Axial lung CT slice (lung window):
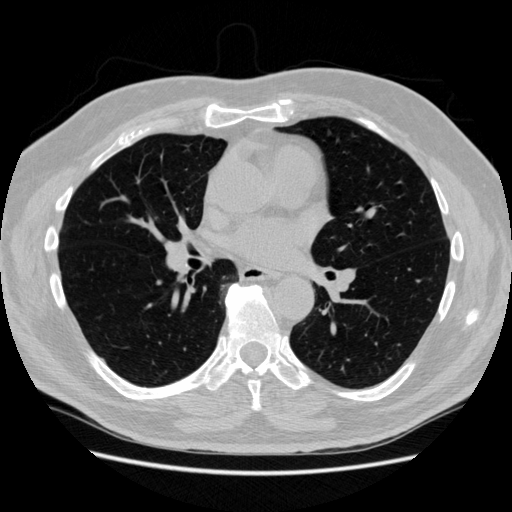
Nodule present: no